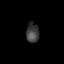
Tissue: lung
Cell type: Epithelial cells
Senescence score: 0.5549
Nuclear area (px): 247
Mean DAPI intensity: 62.166